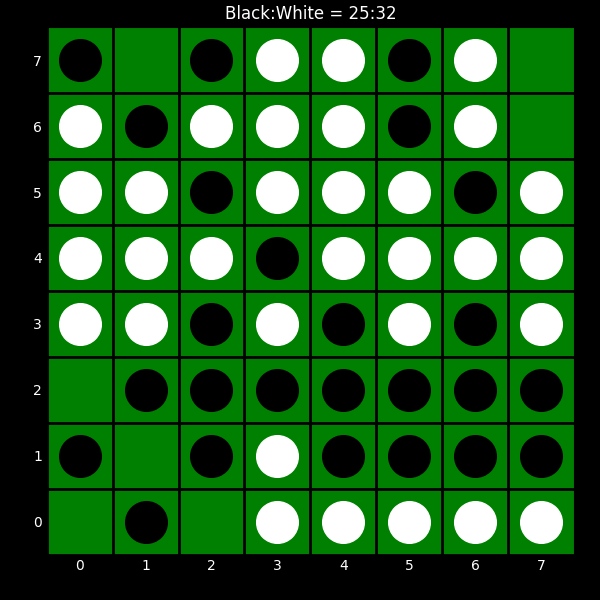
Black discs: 25
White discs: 32